Current action and preconditions to check: trajectory_clear

Your task: For each precondition in the list above, predict whether it will hold at this action.

Consider the current scene as observed from the mobile robot's camera, and analyze the predicted future states of all dynamic agents (e.g., people, animals, vehicles, or any moving entities) within the NEXT SECOND.

IMPORTANT: Only answer "very likely" if you are absolutely certain—based on strong, clear evidence—that a dynamic agent will violate the precondition in the predicted future state. Do NOT answer "very likely" for unlikely, ambiguous, or low-probability risks.

Ask yourself for each precondition: Is there a high probability, with clear and convincing evidence, that the predicted future states of any dynamic agent will interfere with the predicted future state of the currently executing action within the NEXT SECOND, causing that precondition to fail?

Assess the risk level based on these predictions. Use "likely" or "very likely" if motions create a clear risk of interference.

Use "neutral" or "improbable" if agents are nearby but their predicted paths are clearly diverging or non-conflicting.

Failure Risk Categories: "very improbable", "improbable", "neutral", "likely", "very likely"

Answer Format: Output ONLY the probability_of_failure value from these categories: "very improbable", "improbable", "neutral", "likely", "very likely"

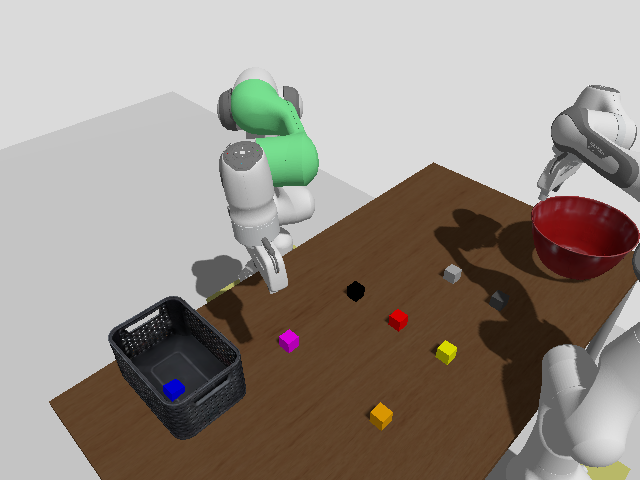

Answer: very improbable